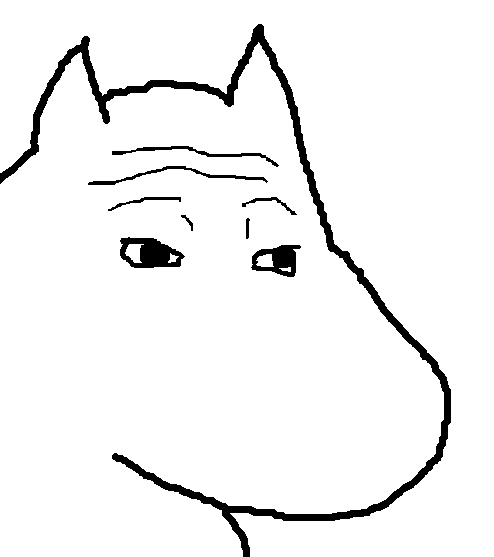
Label: 5_Animal